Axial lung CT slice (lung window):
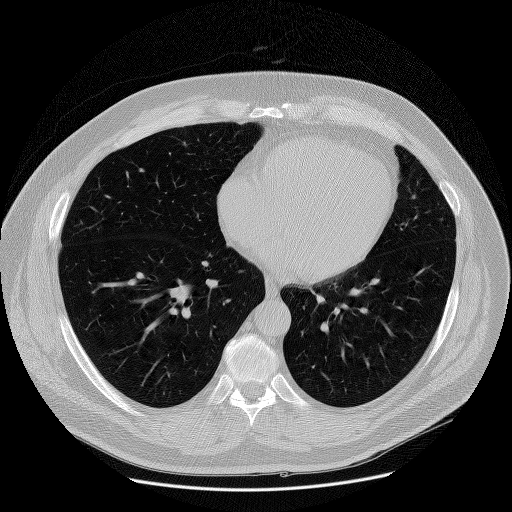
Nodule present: no